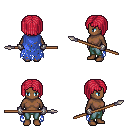
a pixel art fantasy rpg character, female body template, human, dark skin, blue tattered cape, teal pants, ruby red pageboy hairstyle, metal gloves, spear, four views (front, back, left, right), 2x2 character sprite sheet, small pixel art, hard edges, no anti-aliasing